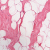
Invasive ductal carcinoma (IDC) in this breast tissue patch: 0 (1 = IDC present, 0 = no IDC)